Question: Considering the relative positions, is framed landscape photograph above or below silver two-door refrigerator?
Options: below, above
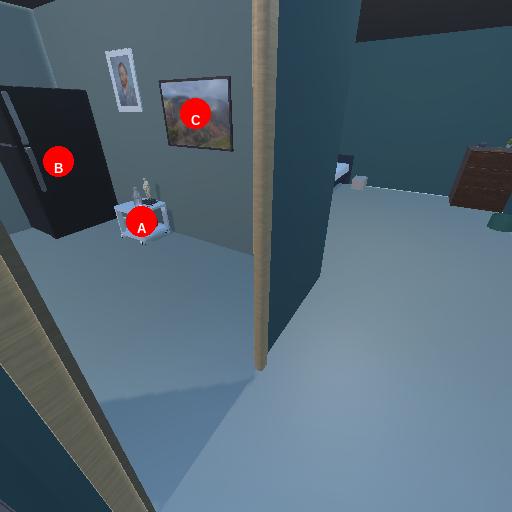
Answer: below